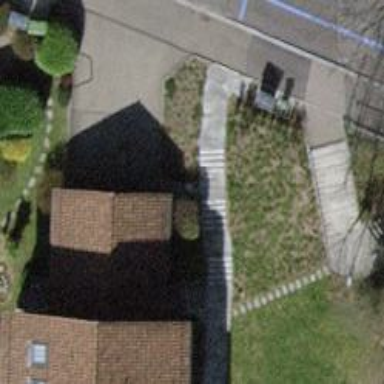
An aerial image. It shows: Stone steps forming road.